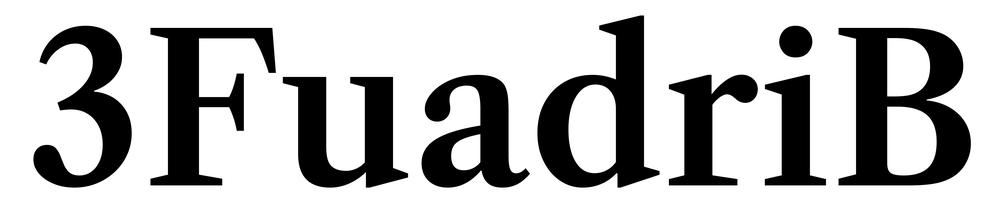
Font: LibreCaslonText_SemiBold